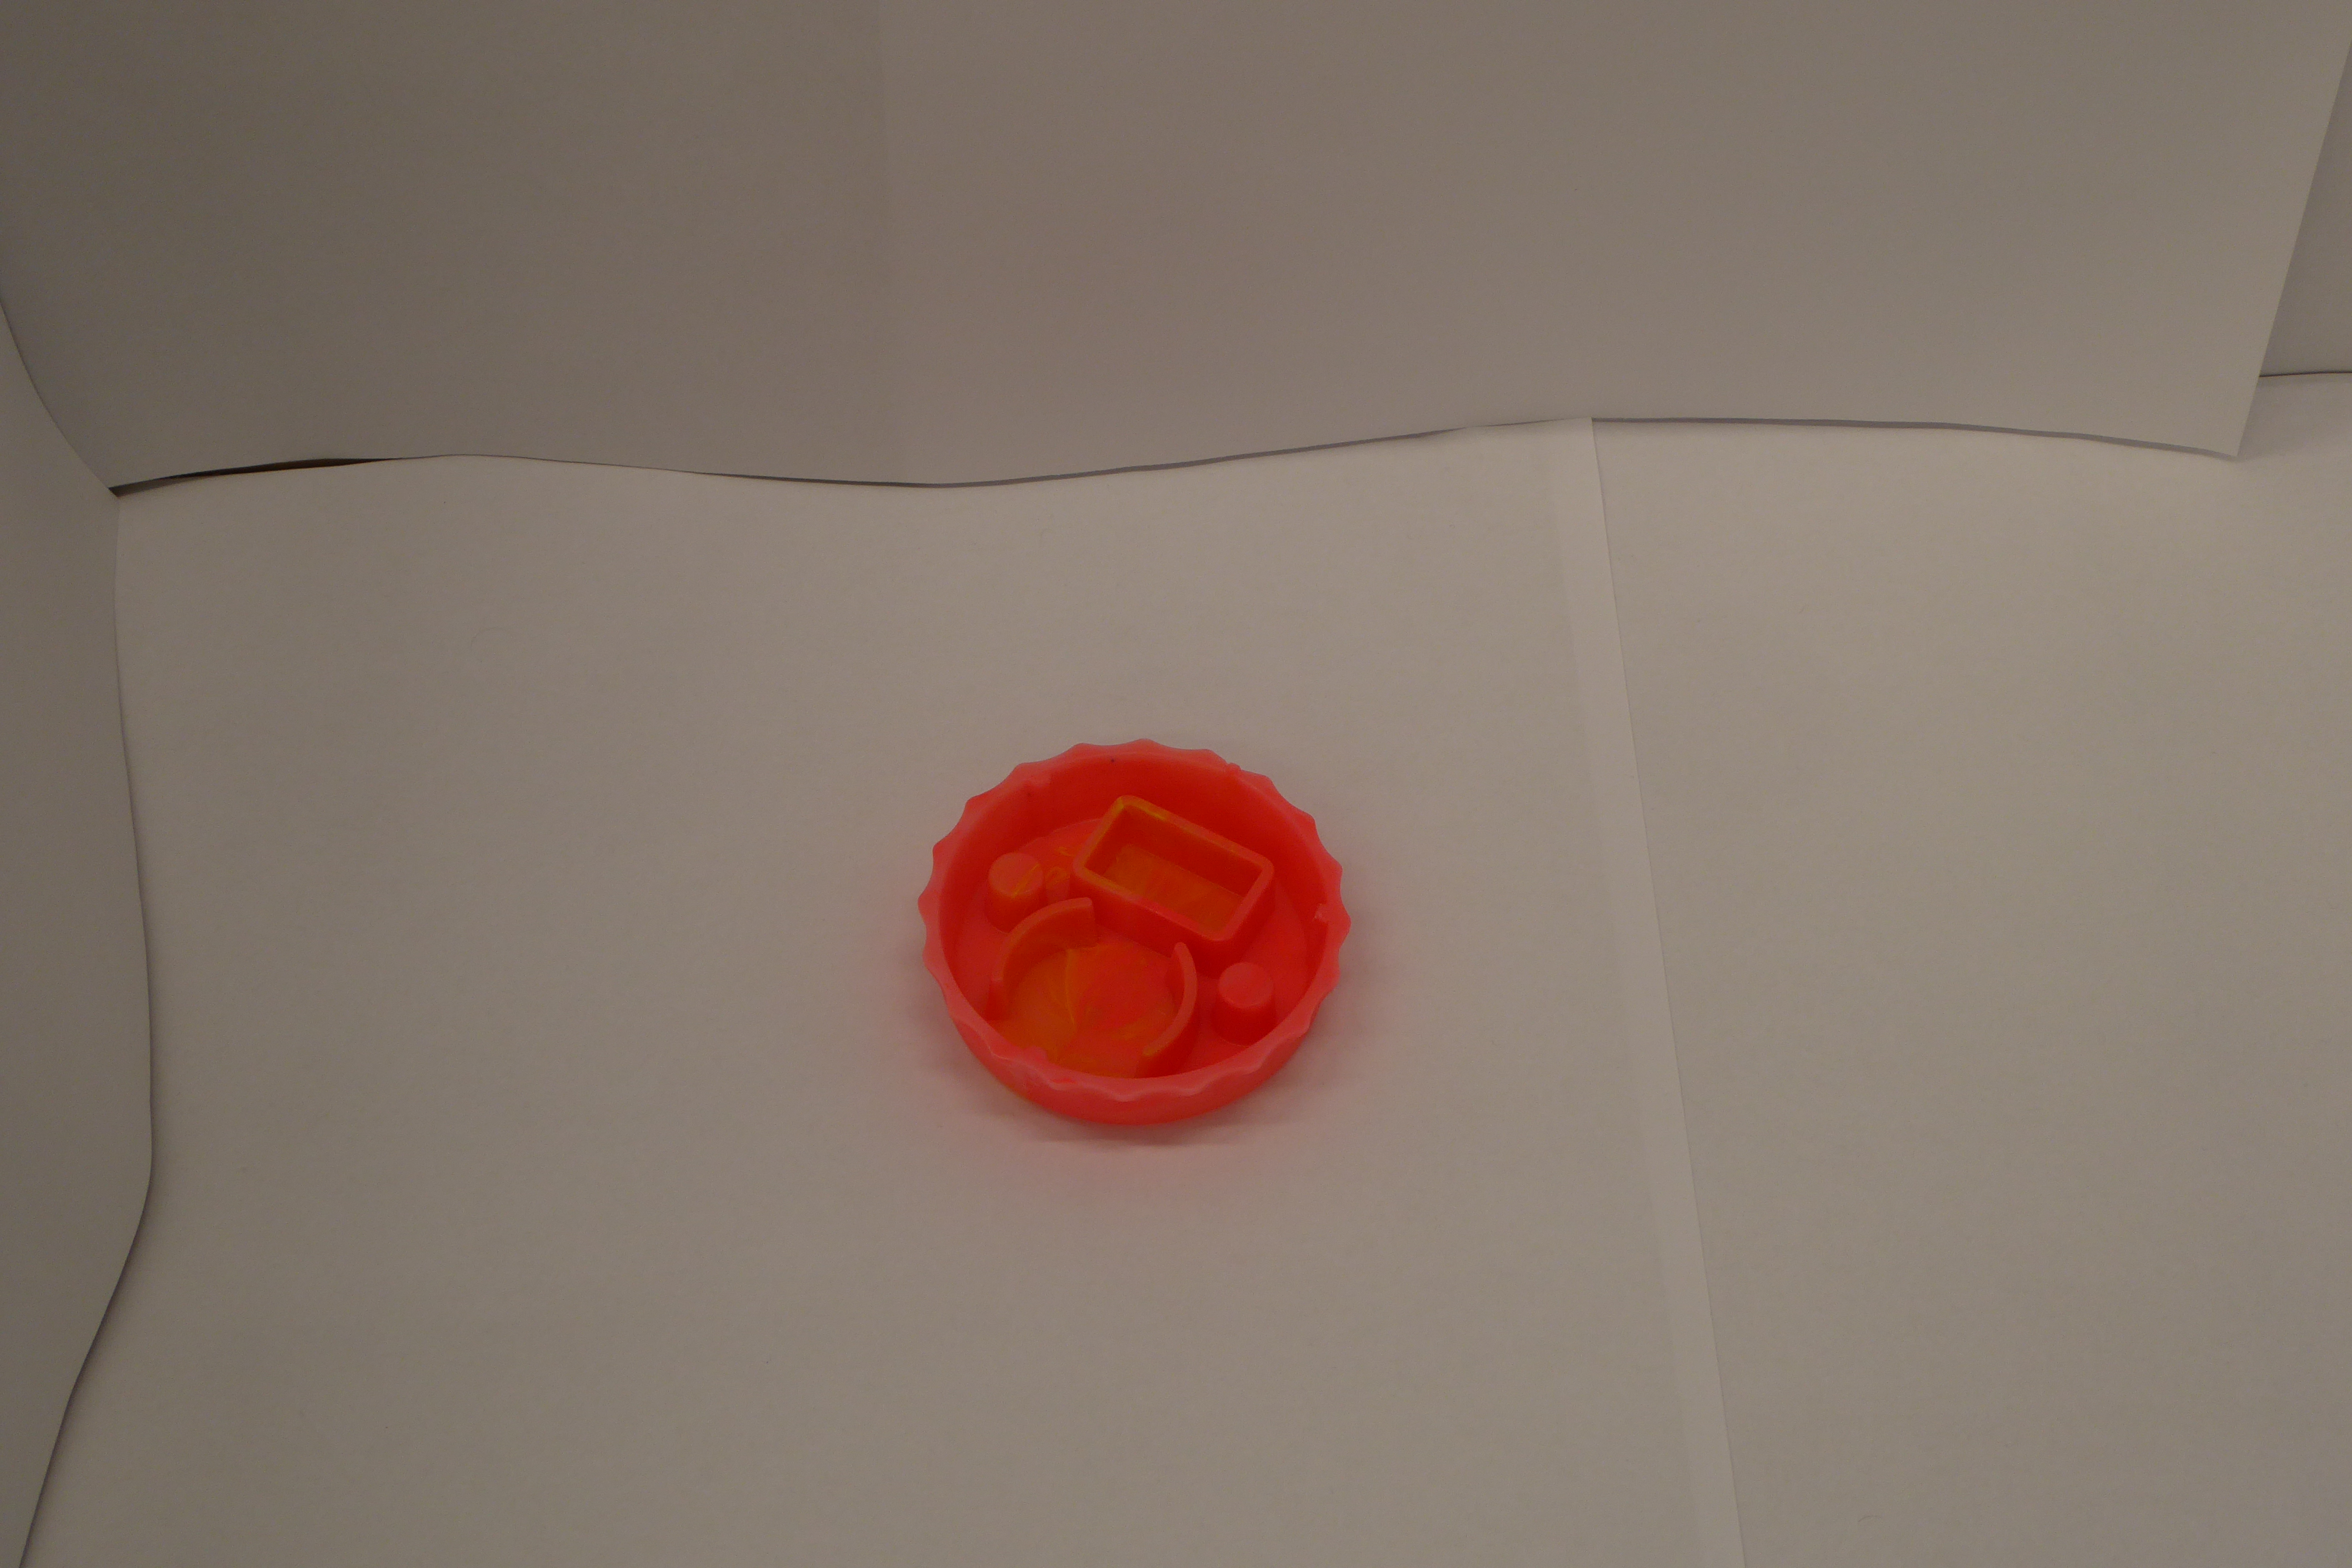
Label: Bottle Opener - Cover